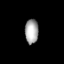
Tissue: lung
Cell type: Myeloid cells
Senescence score: 0.5666
Nuclear area (px): 323
Mean DAPI intensity: 166.669